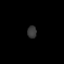
Tissue: prostate
Cell type: Fibroblasts
Senescence score: 0.7334
Nuclear area (px): 115
Mean DAPI intensity: 54.357